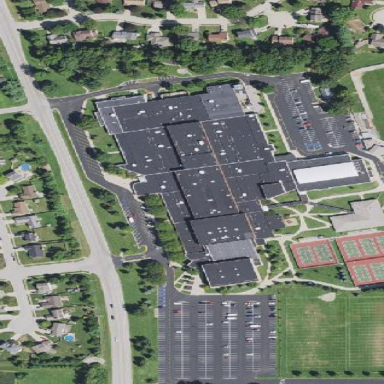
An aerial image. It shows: School building.